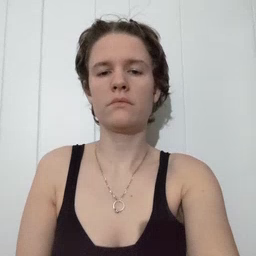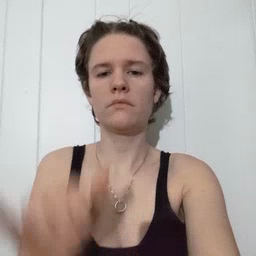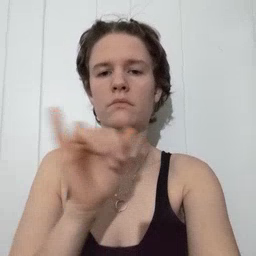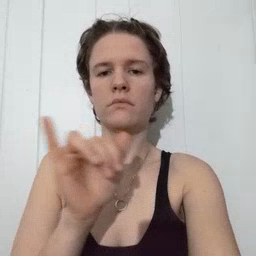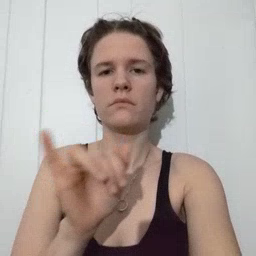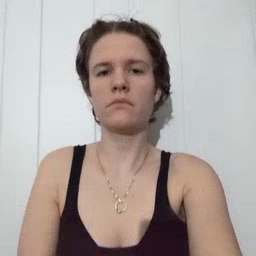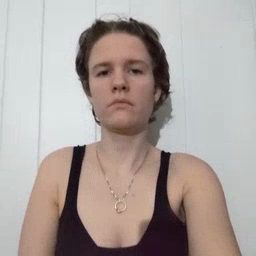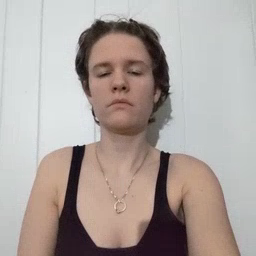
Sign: same